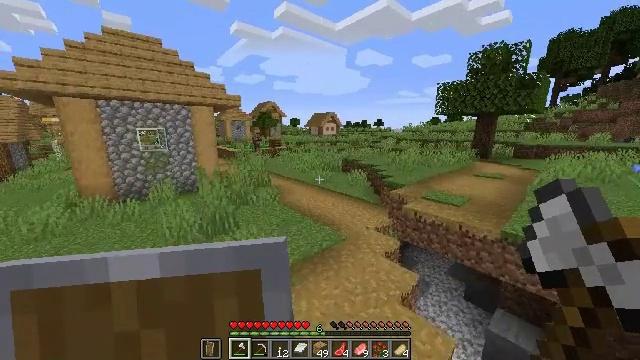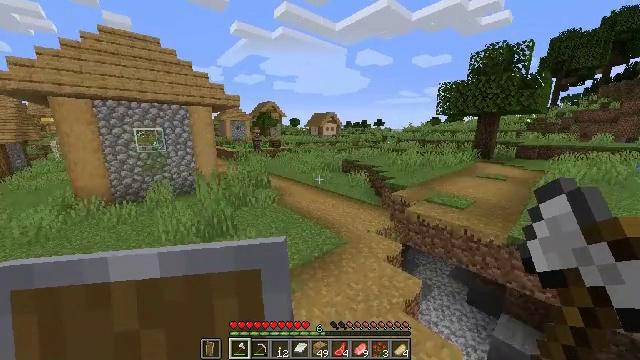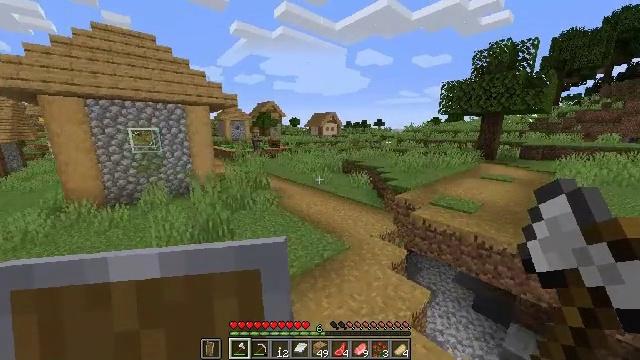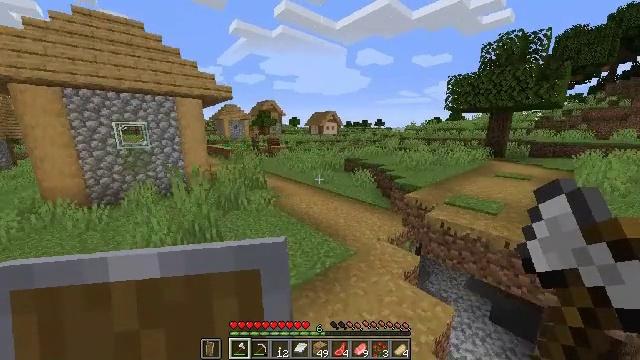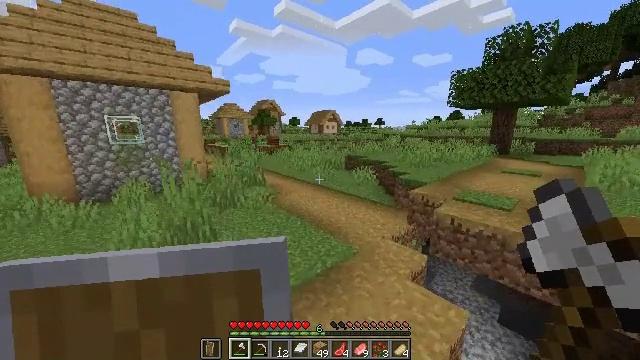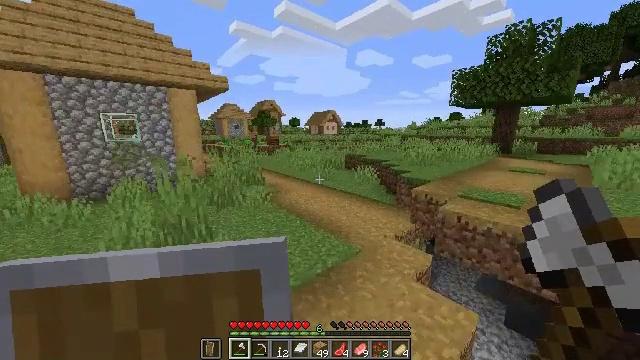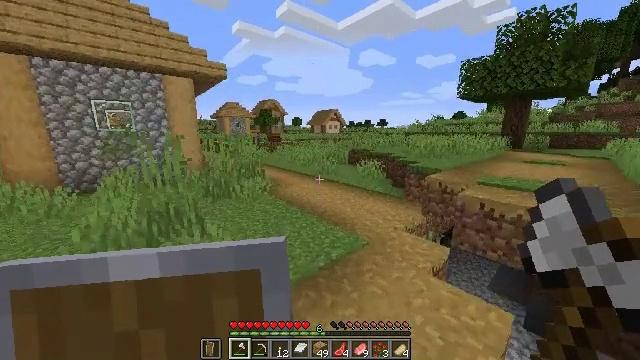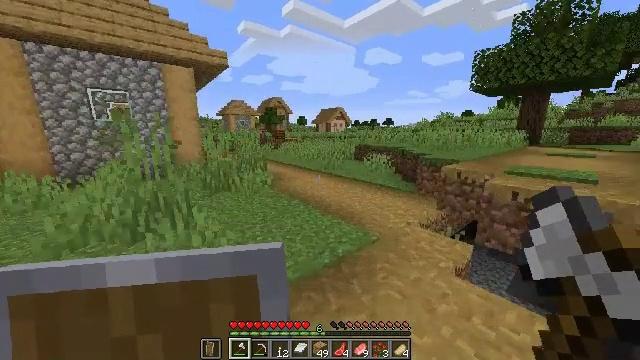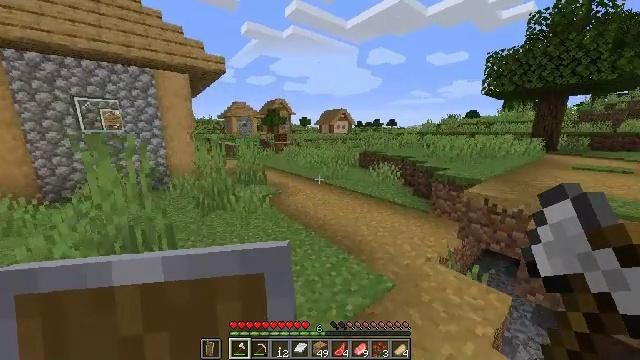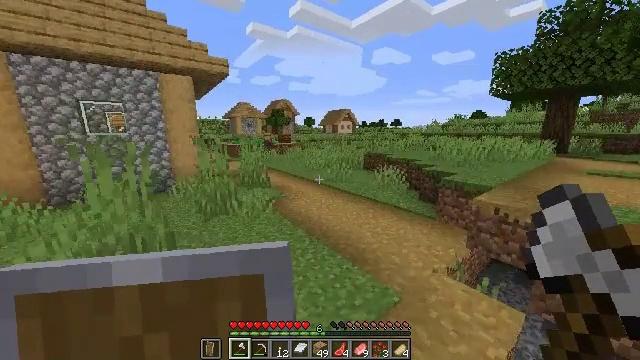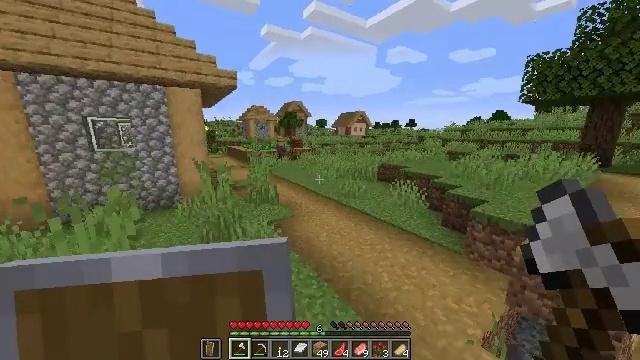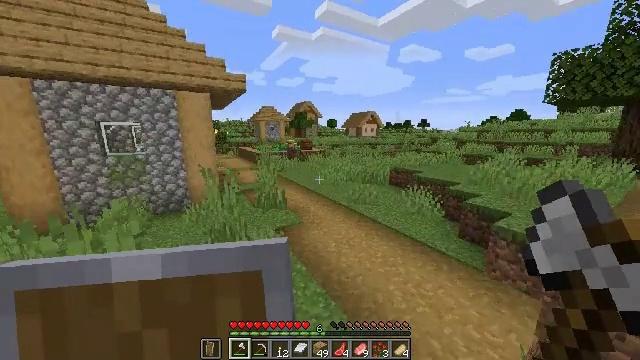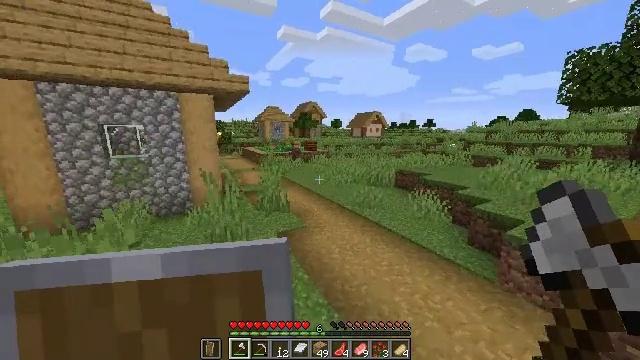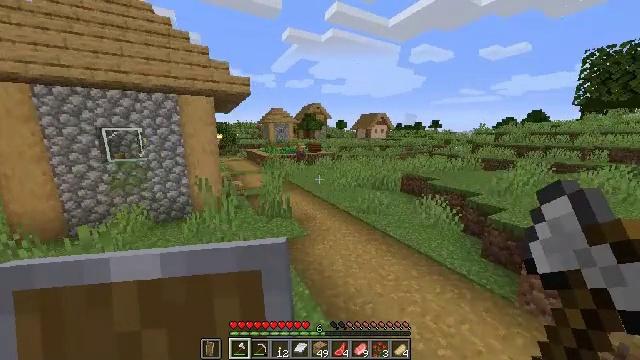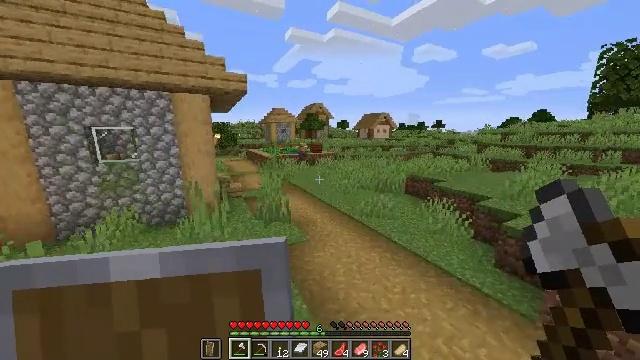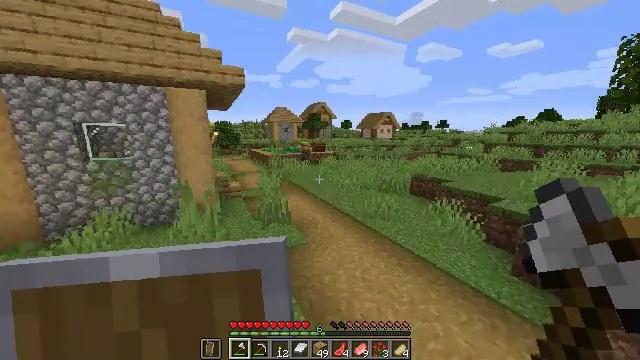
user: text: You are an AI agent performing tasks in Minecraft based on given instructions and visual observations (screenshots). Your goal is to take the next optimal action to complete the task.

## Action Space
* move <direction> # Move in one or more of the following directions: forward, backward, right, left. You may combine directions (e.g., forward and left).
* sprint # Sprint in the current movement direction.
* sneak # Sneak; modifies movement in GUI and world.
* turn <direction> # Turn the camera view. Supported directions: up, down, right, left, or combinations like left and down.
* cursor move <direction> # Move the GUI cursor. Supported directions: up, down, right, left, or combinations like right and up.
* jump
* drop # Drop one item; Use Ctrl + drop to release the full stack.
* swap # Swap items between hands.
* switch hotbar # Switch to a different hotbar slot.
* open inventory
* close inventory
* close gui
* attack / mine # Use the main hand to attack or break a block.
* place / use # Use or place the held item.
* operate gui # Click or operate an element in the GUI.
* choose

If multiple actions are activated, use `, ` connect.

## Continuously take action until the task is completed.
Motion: motion action
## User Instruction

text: Remove the existing composter.
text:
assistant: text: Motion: move forward, sprint, jump
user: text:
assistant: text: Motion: move forward, sprint, jump
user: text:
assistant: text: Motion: move forward, sprint, jump
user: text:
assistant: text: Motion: move forward, sprint, jump
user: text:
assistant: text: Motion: move forward, sprint, jump
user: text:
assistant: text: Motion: move forward, sprint, jump
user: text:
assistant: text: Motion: move forward, sprint, turn left, jump
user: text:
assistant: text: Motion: move forward, sprint, jump
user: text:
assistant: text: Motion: move forward, sprint, turn left, jump
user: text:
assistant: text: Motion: move forward, sprint, turn left, jump
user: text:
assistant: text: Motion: move forward, sprint, turn left, jump
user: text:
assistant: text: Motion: move forward, sprint, turn left, jump
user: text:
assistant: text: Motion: move forward, sprint, turn left, jump
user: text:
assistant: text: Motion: move forward, sprint, jump
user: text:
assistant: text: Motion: move forward, sprint, jump
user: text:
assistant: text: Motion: move forward, sprint, jump
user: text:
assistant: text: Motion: move forward, sprint, jump
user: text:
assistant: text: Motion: move forward, sprint, jump
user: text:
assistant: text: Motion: move forward, sprint, jump
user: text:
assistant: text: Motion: move forward, sprint, jump
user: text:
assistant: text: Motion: move forward, sprint, jump
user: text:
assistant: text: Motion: move forward, sprint, jump
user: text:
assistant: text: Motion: move forward, sprint, jump
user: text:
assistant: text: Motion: move forward, sprint, jump
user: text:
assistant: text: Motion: move forward, sprint, jump
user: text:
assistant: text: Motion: move forward, sprint, jump
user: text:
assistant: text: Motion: move forward, sprint, jump
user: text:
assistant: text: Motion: move forward, sprint, jump
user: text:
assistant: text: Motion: move forward, sprint, jump
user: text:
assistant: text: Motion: move forward, sprint, jump